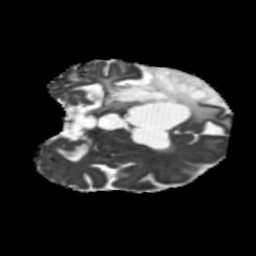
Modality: MD
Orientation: coronal
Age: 71
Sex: female
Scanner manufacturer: siemens
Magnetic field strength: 3 T
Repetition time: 5.25 s
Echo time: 0.08 s